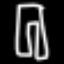
Label: pants